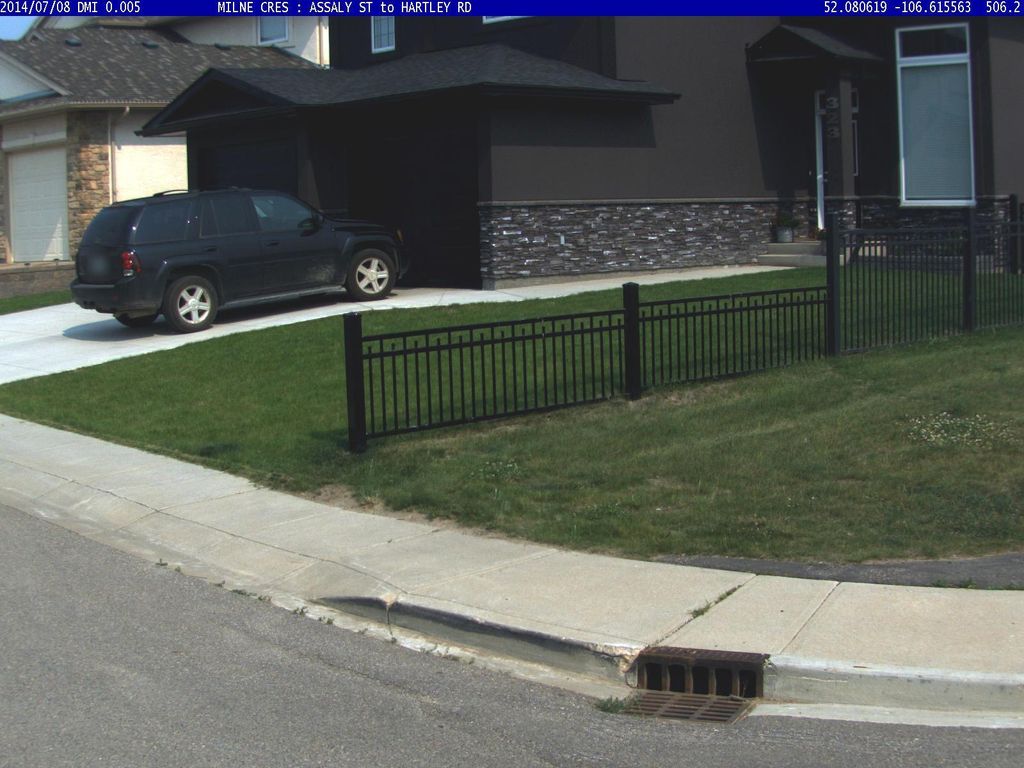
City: saskatoon